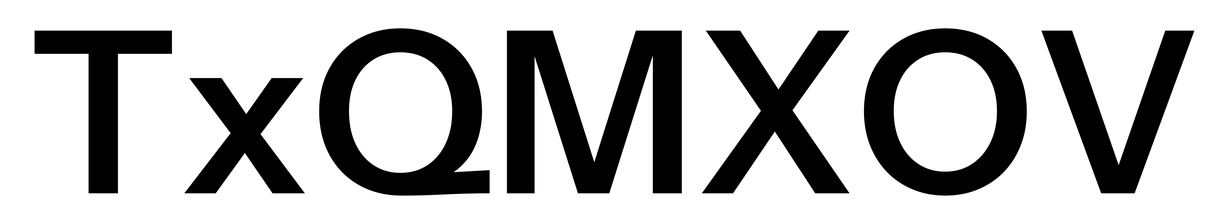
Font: InstrumentSans_SemiBold